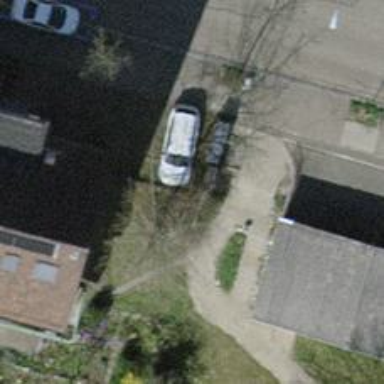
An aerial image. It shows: Street cabinet used for power utility.